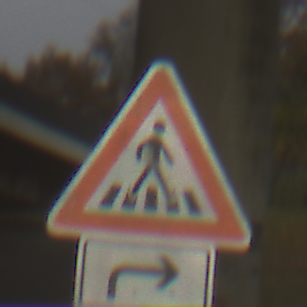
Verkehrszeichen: FussgaengerueberwegLinks
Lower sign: RichtungsangabeDurchPfeile5
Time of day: SunriseSunset
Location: Outdoor (Suburban)
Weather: PartlyCloudy
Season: NotSpecified
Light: Natural